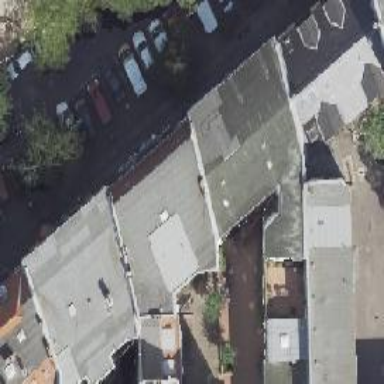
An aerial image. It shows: The image shows part of apartment building.